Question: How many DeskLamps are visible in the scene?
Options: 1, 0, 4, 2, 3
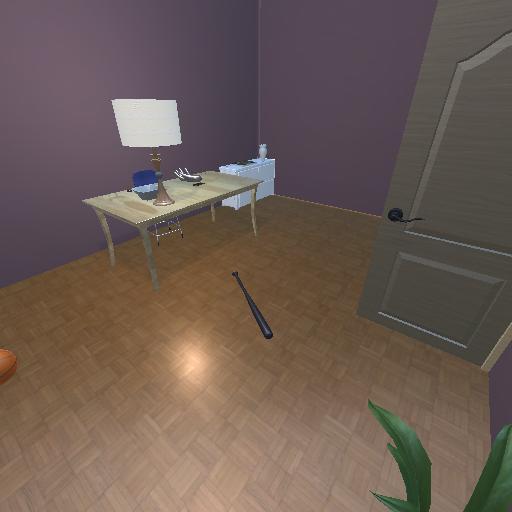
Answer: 1